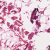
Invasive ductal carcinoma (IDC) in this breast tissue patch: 0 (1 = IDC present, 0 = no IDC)